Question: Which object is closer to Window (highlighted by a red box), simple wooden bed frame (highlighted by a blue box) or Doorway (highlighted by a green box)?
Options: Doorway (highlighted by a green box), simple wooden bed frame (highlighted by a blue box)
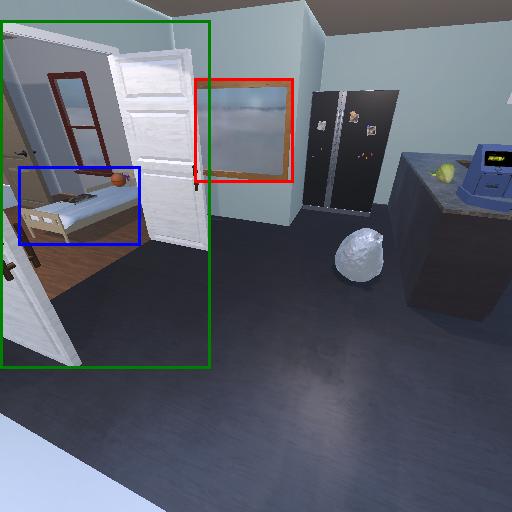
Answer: Doorway (highlighted by a green box)